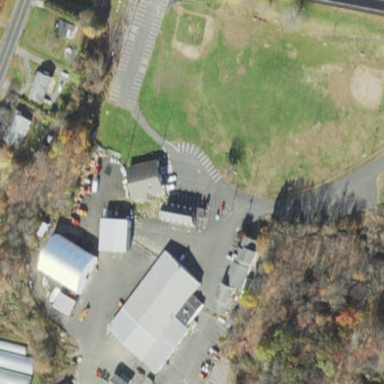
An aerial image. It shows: School.